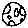
Label: moon